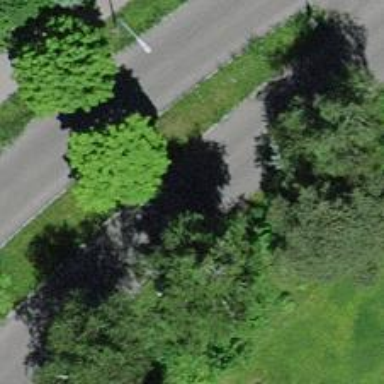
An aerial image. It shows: Asphalt road in residential area.